Field crop: tomato
Growth stage: 1
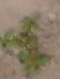
Species: portulaca